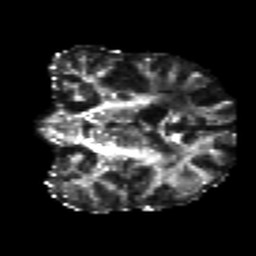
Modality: FA
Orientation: coronal
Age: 46
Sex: male
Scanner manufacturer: siemens
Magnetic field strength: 3 T
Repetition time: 7.3 s
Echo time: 0.087 s